Interaction volume radius: 5 \u00c5
Interaction volume height: 25 \u00c5
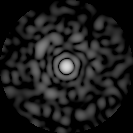
Disorder parameter: 0.7711